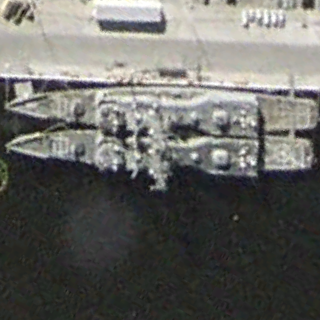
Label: cruiser